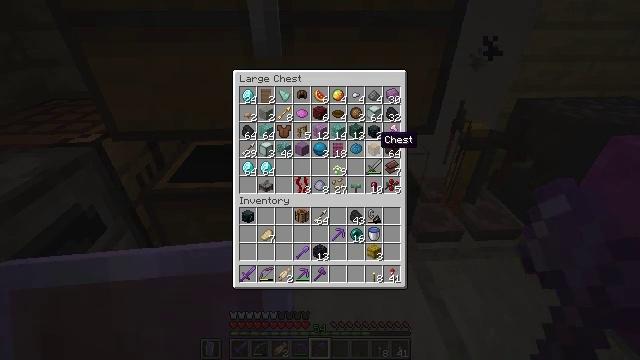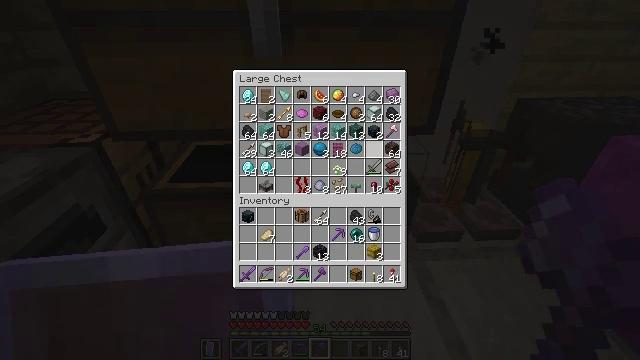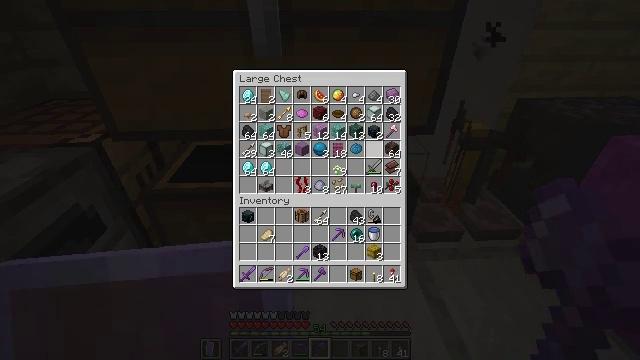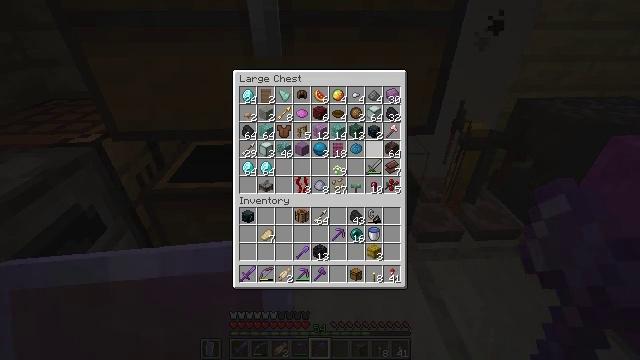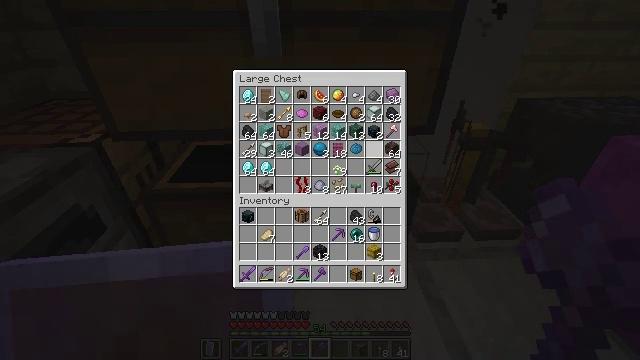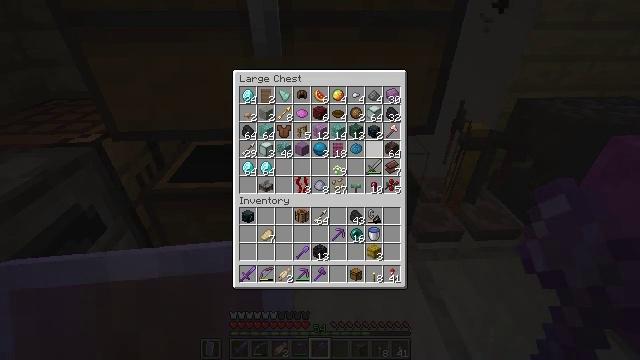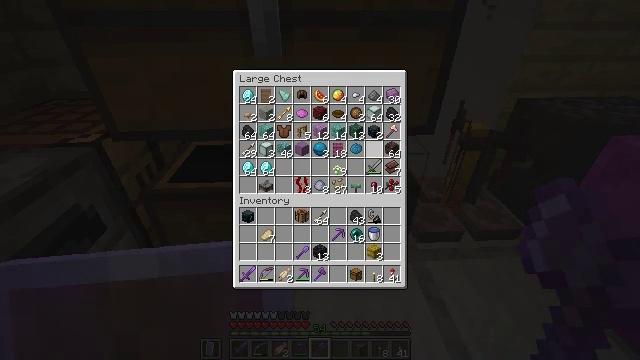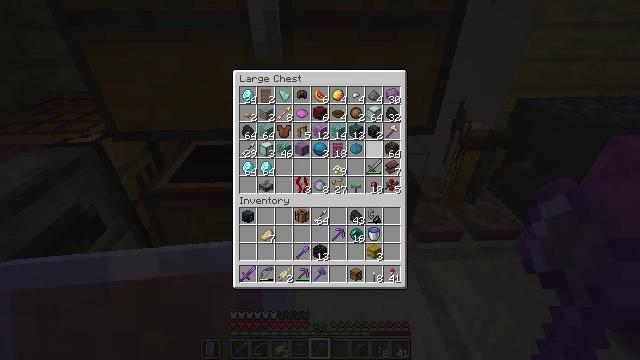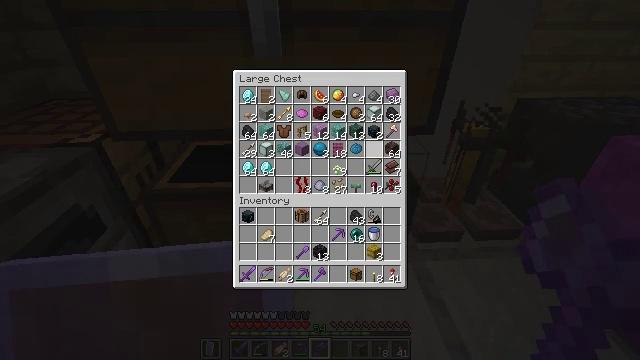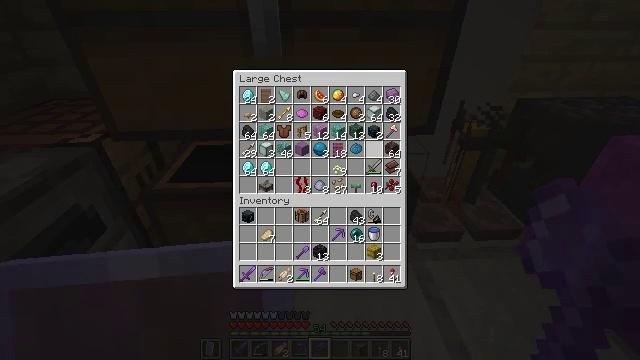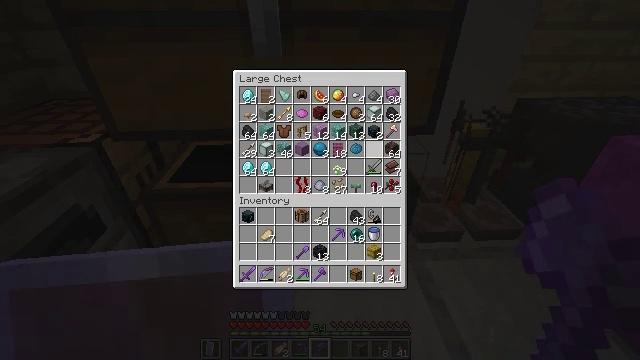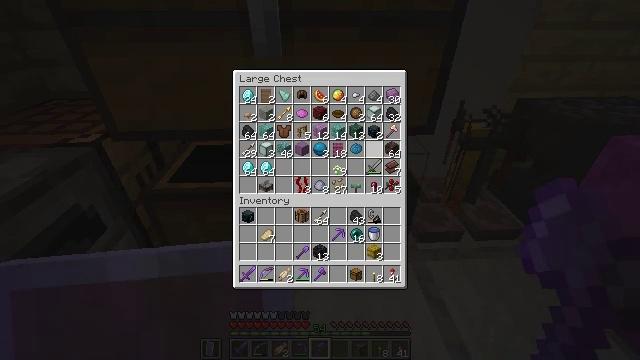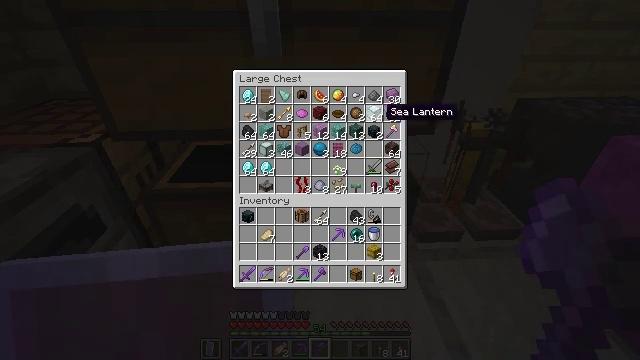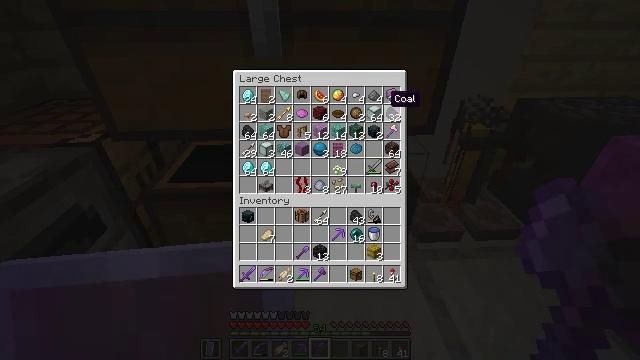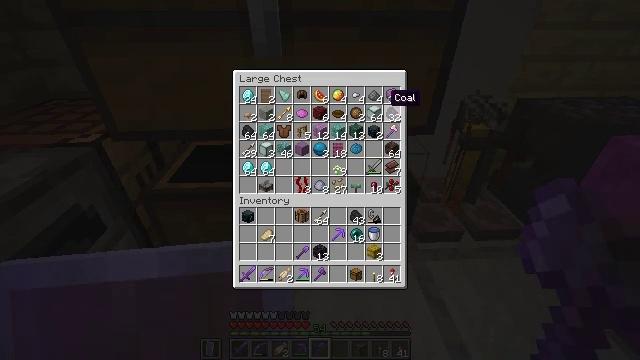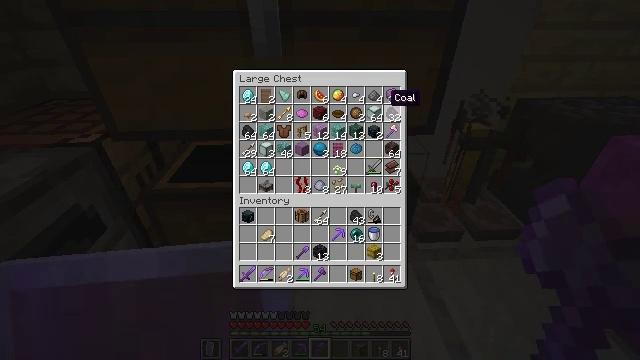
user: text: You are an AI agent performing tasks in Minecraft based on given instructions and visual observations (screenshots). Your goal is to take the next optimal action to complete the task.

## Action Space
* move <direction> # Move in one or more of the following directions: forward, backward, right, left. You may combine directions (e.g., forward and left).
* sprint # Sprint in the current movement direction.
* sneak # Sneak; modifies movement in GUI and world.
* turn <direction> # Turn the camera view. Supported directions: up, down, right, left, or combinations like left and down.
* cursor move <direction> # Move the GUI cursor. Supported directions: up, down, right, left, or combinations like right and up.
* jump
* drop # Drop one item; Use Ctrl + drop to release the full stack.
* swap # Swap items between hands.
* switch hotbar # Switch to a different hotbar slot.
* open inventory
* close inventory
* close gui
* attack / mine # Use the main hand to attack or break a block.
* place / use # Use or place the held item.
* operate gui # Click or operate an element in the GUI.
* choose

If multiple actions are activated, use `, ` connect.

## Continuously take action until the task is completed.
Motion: motion action
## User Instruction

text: Open the crafting table and create a shulker box.
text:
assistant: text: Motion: sneak, attack / mine
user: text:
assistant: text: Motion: sneak, attack / mine
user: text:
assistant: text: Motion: sneak, attack / mine
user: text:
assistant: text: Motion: sneak
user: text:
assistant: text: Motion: sneak
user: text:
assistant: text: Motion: sneak
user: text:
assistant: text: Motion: sneak
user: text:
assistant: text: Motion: sneak
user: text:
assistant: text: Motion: no_op
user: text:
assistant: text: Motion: no_op
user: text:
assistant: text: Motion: no_op
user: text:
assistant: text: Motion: turn up
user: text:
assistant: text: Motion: turn up
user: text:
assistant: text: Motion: no_op
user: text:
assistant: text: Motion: no_op
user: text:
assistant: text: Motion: no_op
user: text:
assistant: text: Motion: no_op
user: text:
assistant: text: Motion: no_op
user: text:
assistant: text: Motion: no_op
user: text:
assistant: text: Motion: no_op
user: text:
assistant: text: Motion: no_op
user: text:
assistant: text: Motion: no_op
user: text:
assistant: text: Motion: no_op
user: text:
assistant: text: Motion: no_op
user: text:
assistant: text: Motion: no_op
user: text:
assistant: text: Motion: attack / mine
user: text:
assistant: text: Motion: attack / mine
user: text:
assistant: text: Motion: attack / mine
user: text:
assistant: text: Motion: no_op
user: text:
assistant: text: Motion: no_op